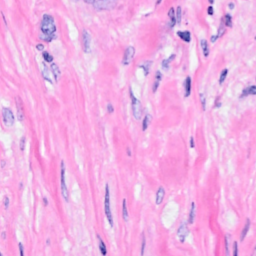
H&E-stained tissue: Breast